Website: macys
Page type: billing-address
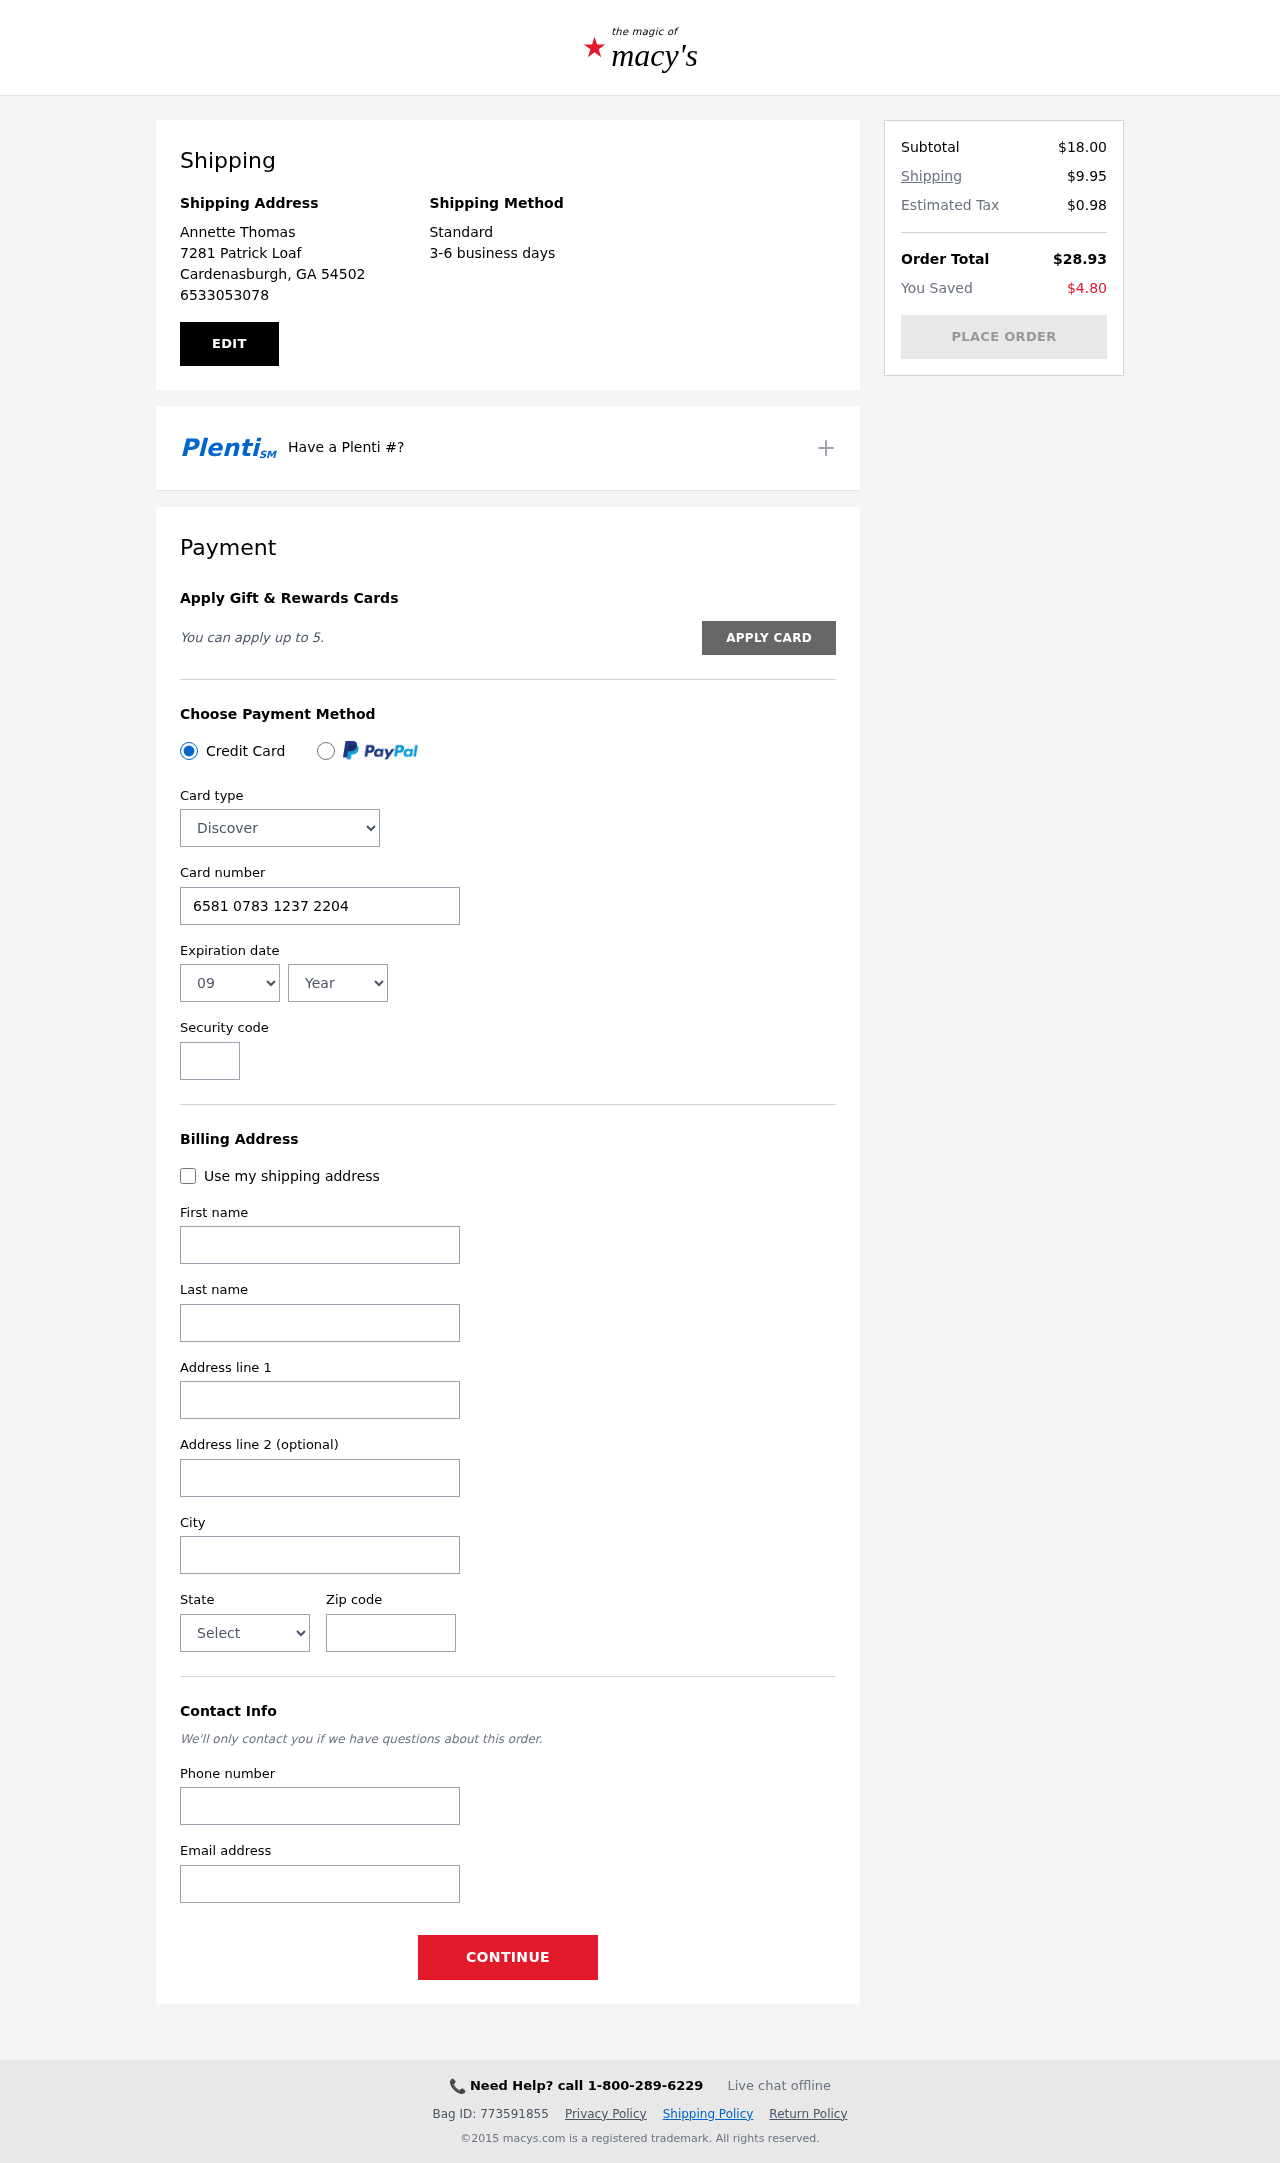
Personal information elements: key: PII_CARD_CVV
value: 022
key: PII_CARD_EXPIRY_MONTH
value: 09
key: PII_CARD_EXPIRY_YEAR
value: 29
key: PII_CARD_NUMBER
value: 6581 0783 1237 2204
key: PII_CARD_TYPE
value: Discover
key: PII_CITY
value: Cardenasburgh
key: PII_CITY_STATE_ZIP
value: Cardenasburgh, GA 54502
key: PII_EMAIL
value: annette_thomas@gmail.com
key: PII_FIRSTNAME
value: Annette
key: PII_FULLNAME
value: Annette Thomas
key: PII_LASTNAME
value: Thomas
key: PII_PHONE
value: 6533053078
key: PII_POSTCODE
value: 54502
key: PII_STATE
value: Georgia
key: PII_STREET
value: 7281 Patrick Loaf
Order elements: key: ORDER_SUBTOTAL
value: $18.00
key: ORDER_SHIPPING_COST
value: $9.95
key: ORDER_TAX
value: $0.98
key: ORDER_TOTAL
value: $28.93
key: ORDER_SAVINGS
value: $4.80